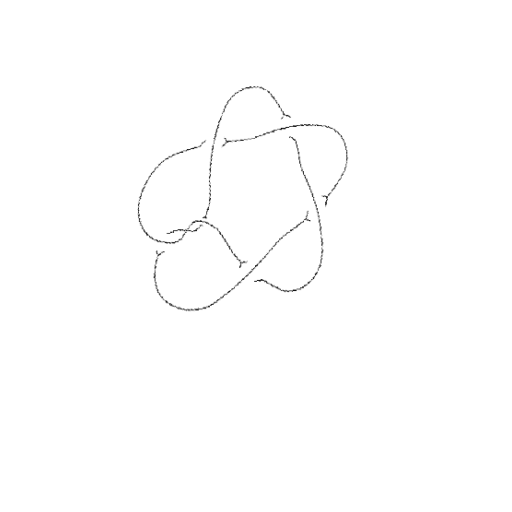
Crossing number: 7